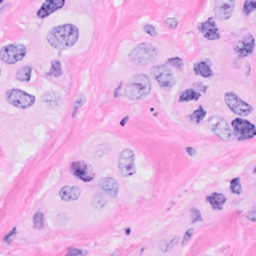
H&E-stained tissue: Breast